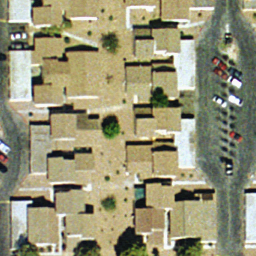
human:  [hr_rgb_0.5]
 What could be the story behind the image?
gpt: dense residential